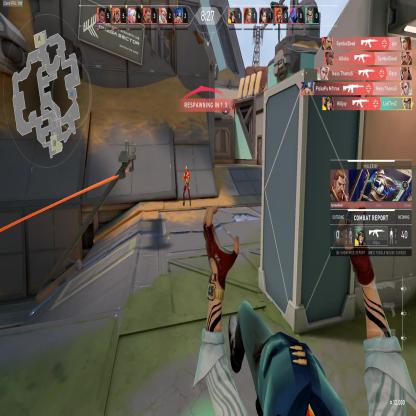
Label: enemy